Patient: sex F, age 53
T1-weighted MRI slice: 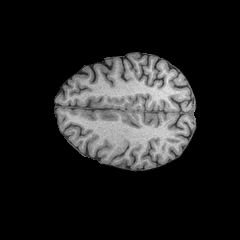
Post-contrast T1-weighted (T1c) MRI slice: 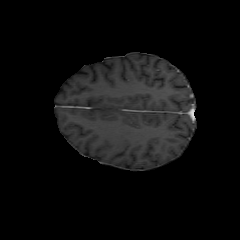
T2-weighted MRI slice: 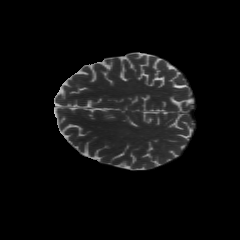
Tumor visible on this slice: no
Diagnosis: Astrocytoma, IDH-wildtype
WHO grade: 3